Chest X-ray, AP view. Patient: 39 years old, sex M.
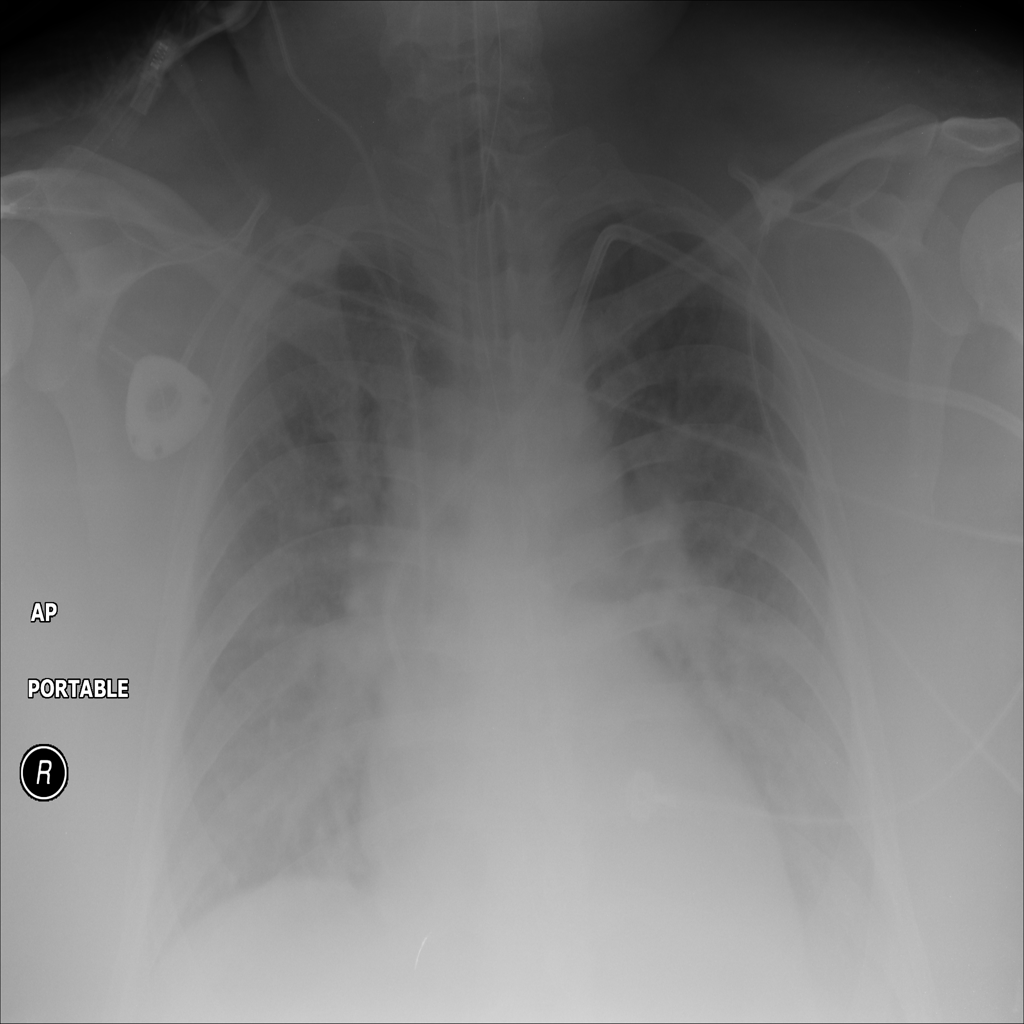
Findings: No Finding